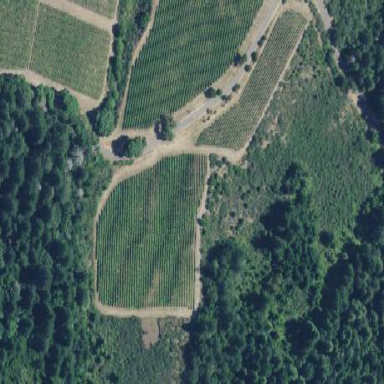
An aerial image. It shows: Vineyard with wine grapes as the main crop.